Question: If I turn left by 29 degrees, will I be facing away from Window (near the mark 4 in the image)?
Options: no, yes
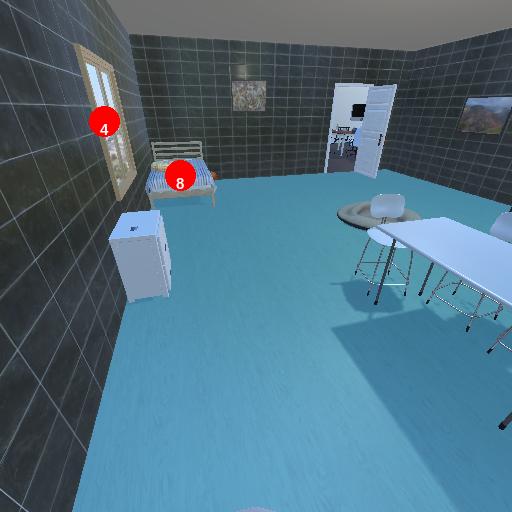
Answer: no